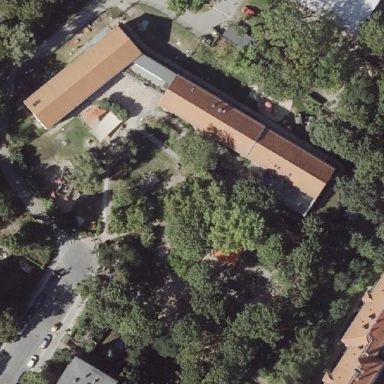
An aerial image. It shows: Kindergarten.